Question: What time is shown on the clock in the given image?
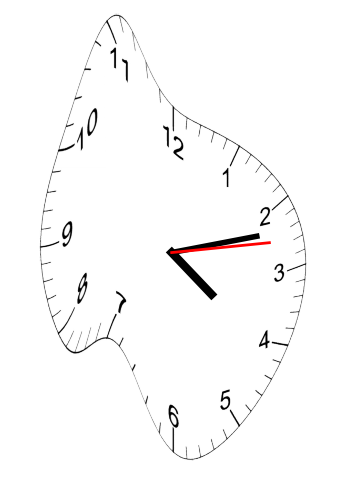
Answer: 04:12:13